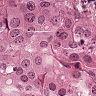
Metastatic tissue present: yes